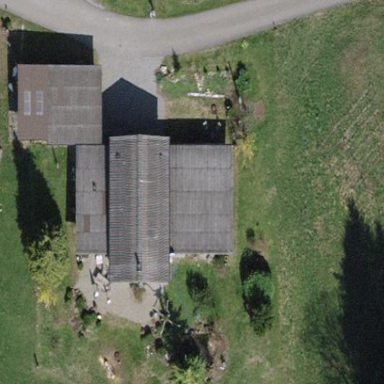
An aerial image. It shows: Detached building.